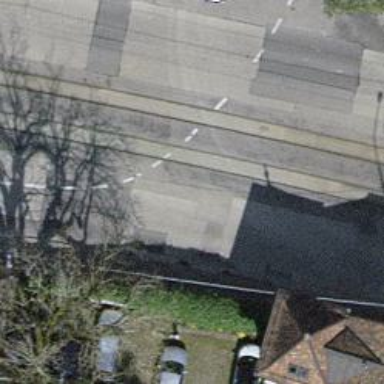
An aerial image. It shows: Road with traffic signals.